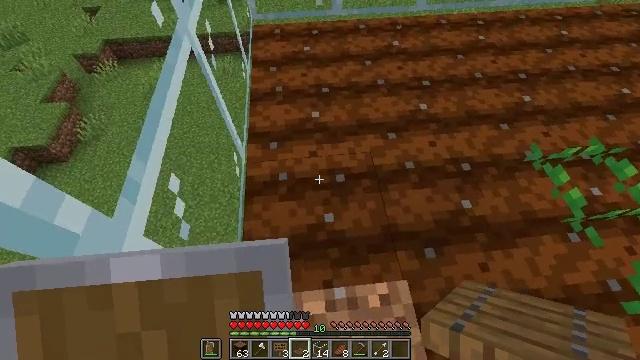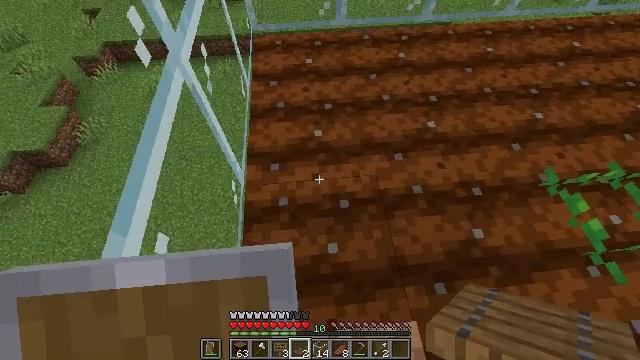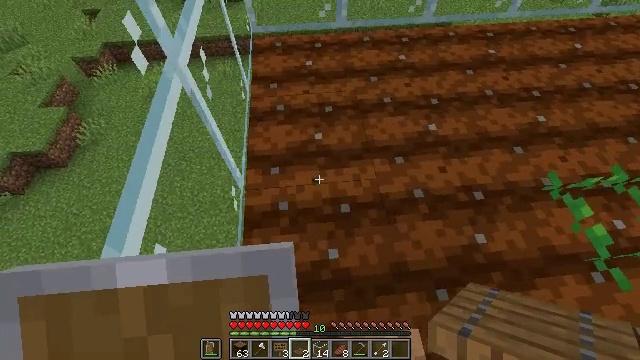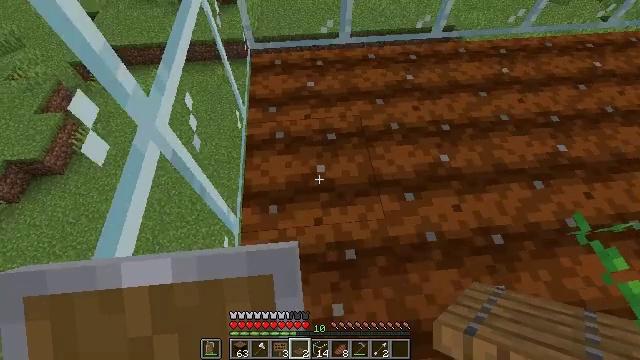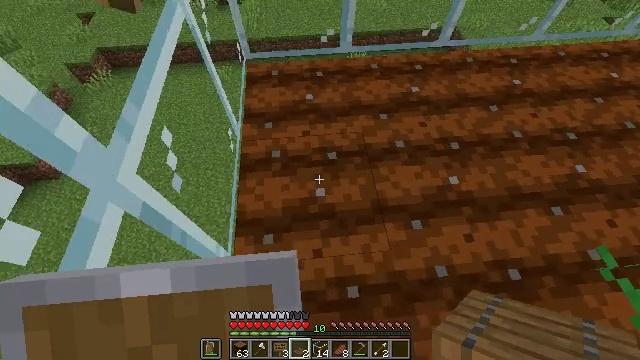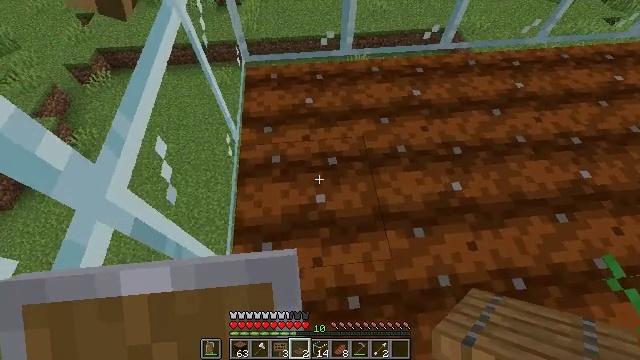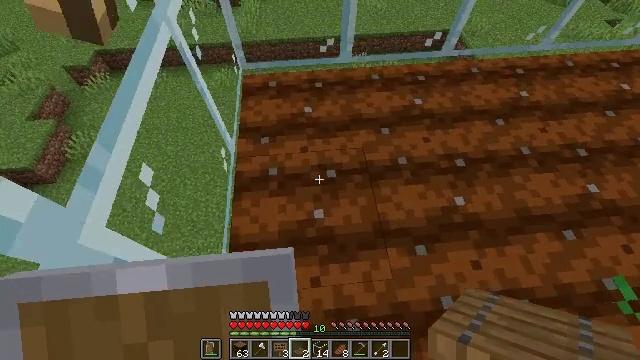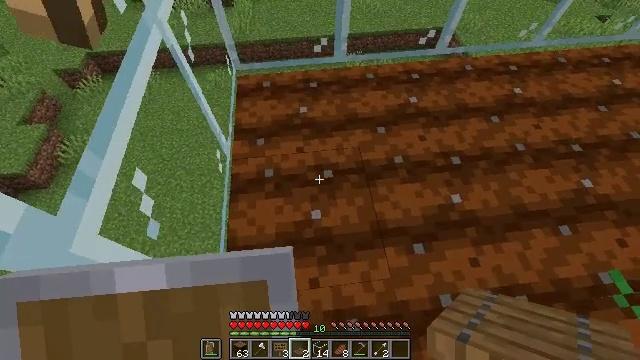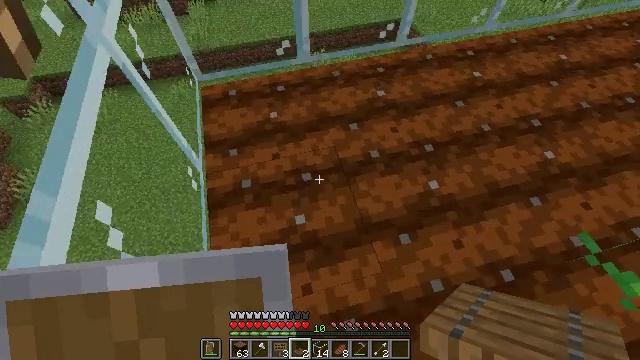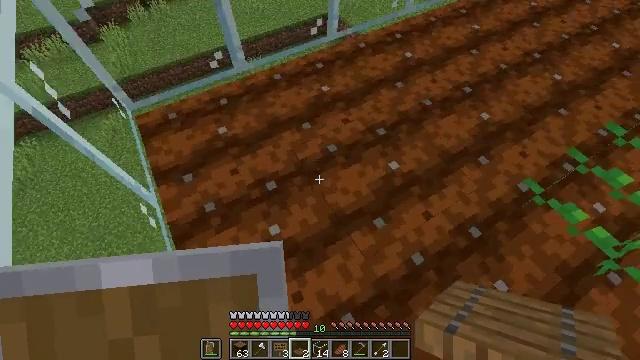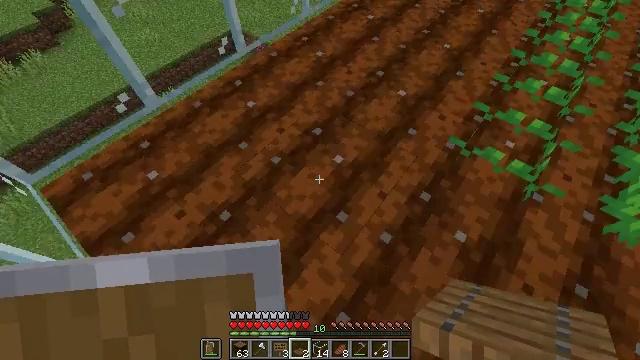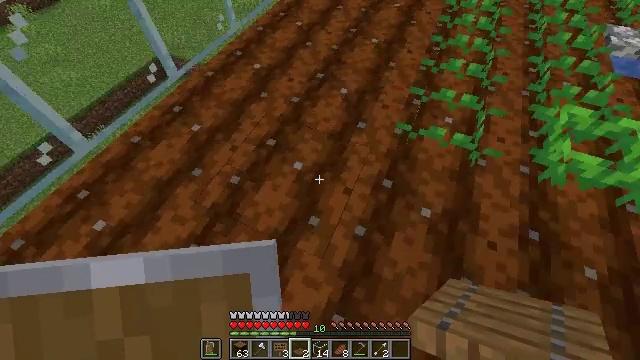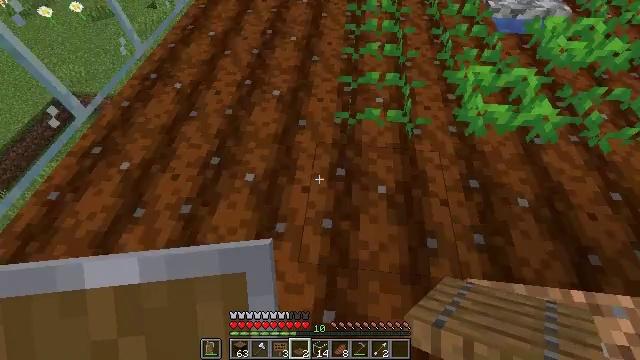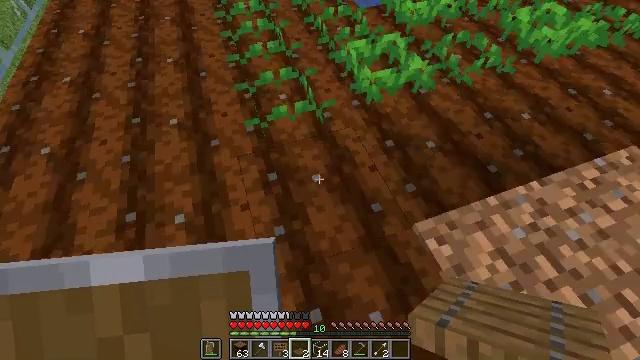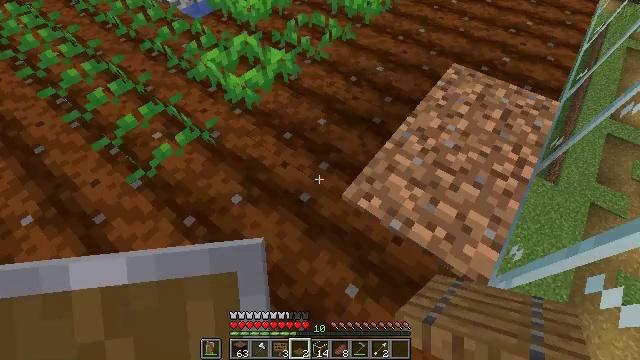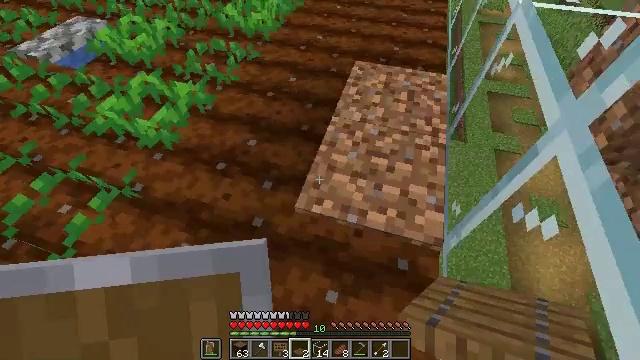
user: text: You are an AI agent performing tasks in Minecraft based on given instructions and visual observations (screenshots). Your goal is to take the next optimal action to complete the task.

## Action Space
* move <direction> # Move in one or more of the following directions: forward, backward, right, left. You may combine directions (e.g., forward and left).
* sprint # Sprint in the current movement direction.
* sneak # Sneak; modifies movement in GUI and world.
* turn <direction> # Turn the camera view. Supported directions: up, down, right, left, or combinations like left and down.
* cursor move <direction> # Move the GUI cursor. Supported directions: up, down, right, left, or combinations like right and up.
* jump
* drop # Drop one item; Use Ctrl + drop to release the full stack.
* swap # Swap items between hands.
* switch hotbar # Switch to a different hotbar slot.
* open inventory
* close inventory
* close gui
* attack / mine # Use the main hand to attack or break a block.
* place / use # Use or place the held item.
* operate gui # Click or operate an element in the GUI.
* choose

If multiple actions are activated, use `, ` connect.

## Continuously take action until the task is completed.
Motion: motion action
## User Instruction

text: Reclaim the spruce door from a structure.
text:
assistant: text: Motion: move forward
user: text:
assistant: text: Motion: move forward
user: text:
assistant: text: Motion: move forward
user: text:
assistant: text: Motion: move forward
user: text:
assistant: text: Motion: no_op
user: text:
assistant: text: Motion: no_op
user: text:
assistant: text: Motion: turn right
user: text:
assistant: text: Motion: turn right
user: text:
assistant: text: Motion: turn right
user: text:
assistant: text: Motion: turn right and up
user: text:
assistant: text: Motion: turn right and up
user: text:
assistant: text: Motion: turn right
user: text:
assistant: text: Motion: turn right
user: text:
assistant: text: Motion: turn right
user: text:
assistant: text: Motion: turn right and up
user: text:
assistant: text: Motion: turn right and up
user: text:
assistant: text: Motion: turn right
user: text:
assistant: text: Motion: no_op
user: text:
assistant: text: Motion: no_op
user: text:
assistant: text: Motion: no_op
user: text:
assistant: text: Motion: no_op
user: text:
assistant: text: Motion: no_op
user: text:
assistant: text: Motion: turn left
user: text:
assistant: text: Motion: turn left and up
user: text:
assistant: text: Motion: turn left
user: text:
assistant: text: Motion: turn left and up
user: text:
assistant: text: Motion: turn left and up
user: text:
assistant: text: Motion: move forward and move left, turn left and up
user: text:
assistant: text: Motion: move forward and move left
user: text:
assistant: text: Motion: move forward and move left